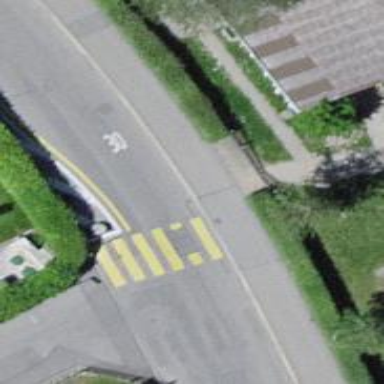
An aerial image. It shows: Uncontrolled road crossing.